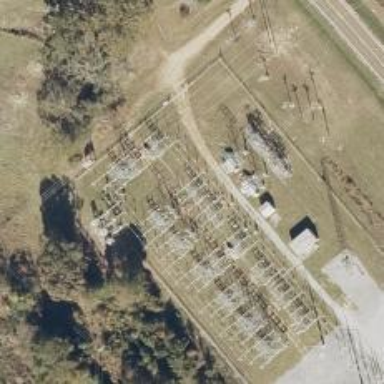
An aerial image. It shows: Switch used for power control.